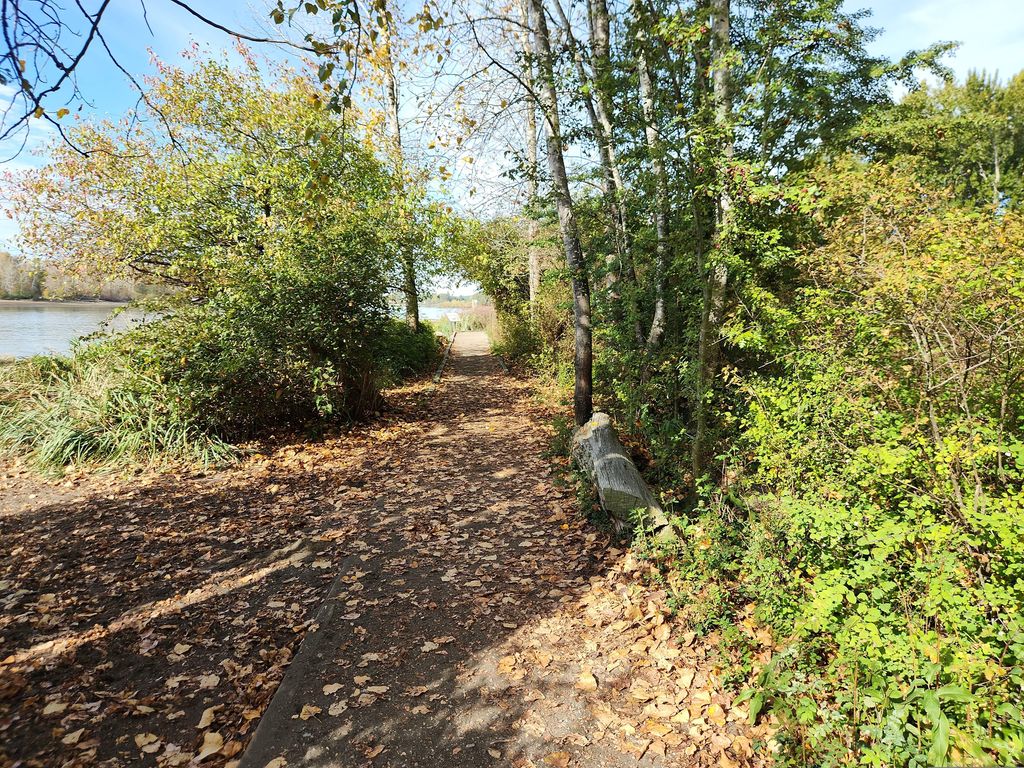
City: vancouver